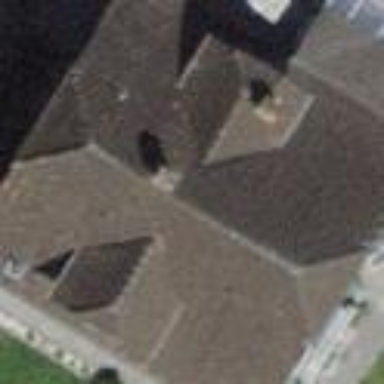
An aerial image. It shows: Parking area with surface made on the roof of building.